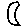
Label: moon